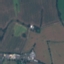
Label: Pasture